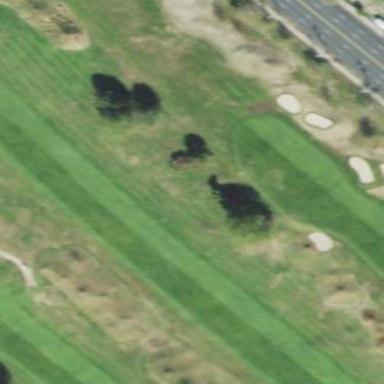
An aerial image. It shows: Grassy area designated as golf fairway.